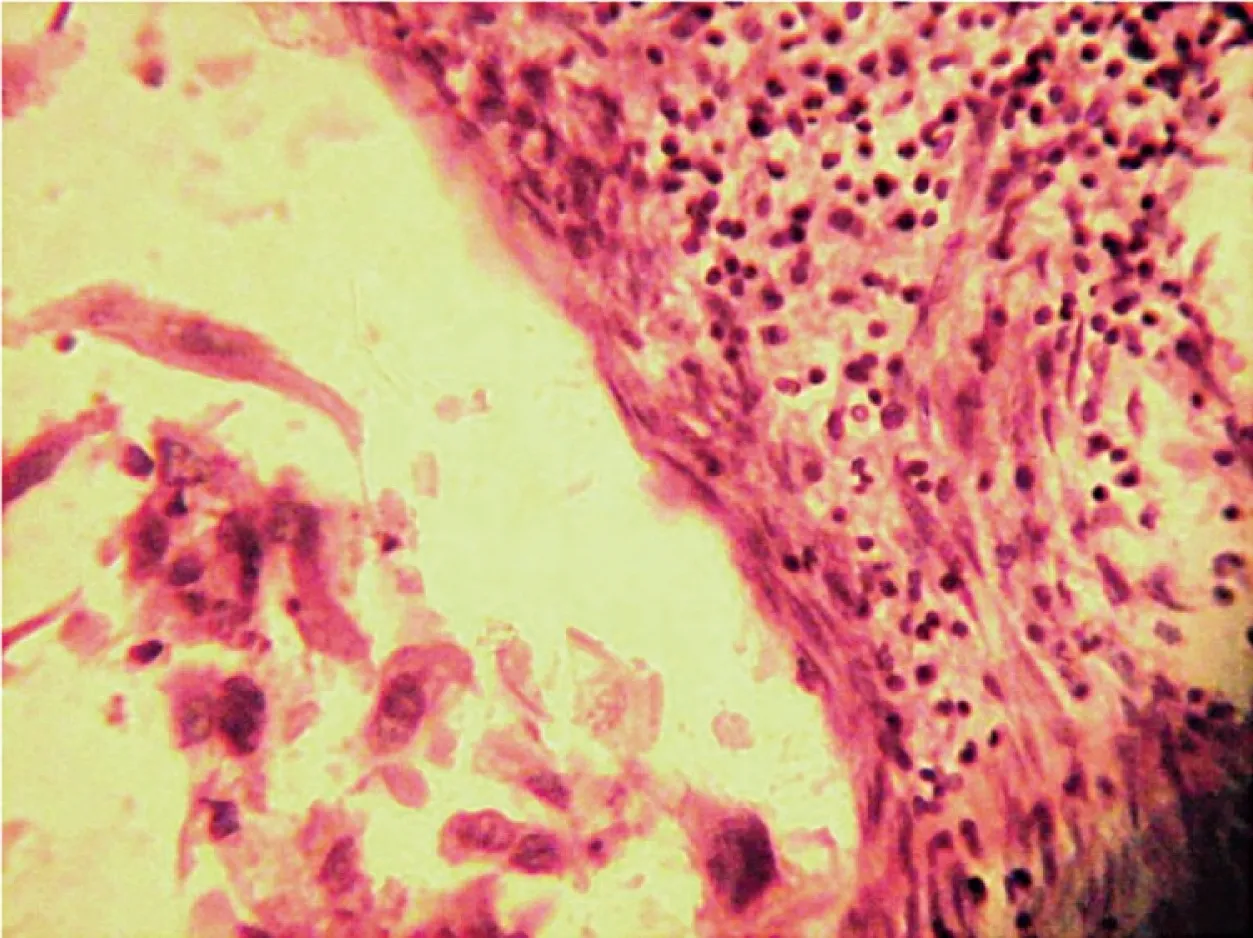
(c) Microphotograph showing acantholysis of squamous cells (H&E stain).
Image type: pathology (h&e)